Question: I have seen applications that manage to add their own checkboxes to system settings <URL>.
For example, when a new TTS engine is installed, it adds its own items to the 'Voice input & output' > 'Text-to-speech settings' screen:

How do they do that?
If I want to add my own setting to that 'Text-to-speech settings' screen, what hook, API and/or documentation should I be looking for?
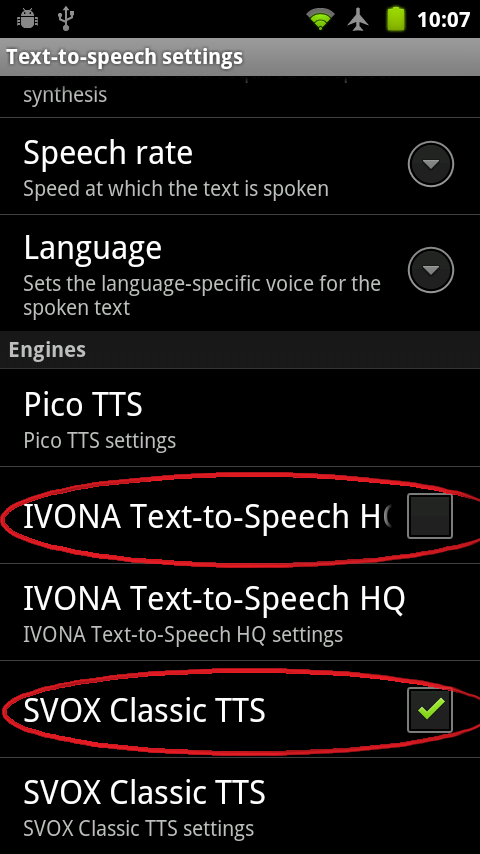
Answer: > How do they do that?
By examining the 'TtsEngine' sample app in the SDK, it would appear that the process is:
Step #1: Implement a TTS service. Developers who attempt to use this facility to hook arbitrary other stuff into Settings will be shot on sight.
Step #2: In the manifest entry for that service, have a '<meta-data>' element with 'android:name="android.speech.tts"' and an 'android:resource' attribute pointing to an XML resource.
Step #3: Create the aforementioned XML resource, akin to the following:
'''
<tts-engine xmlns:android="http://schemas.android.com/apk/res/android"
android:settingsActivity="your.settings.activity.GoesHere" />
'''
Alas, this appears to be undocumented. Leastways, I'm not finding any references to this stuff when I search the online developer guide.